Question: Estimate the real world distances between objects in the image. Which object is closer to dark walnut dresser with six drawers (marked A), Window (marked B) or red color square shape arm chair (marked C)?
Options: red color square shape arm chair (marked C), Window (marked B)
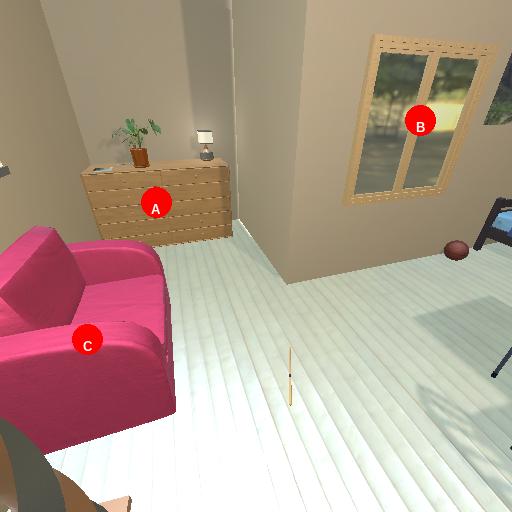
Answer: red color square shape arm chair (marked C)